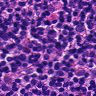
Metastatic tissue present: no